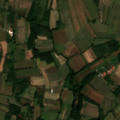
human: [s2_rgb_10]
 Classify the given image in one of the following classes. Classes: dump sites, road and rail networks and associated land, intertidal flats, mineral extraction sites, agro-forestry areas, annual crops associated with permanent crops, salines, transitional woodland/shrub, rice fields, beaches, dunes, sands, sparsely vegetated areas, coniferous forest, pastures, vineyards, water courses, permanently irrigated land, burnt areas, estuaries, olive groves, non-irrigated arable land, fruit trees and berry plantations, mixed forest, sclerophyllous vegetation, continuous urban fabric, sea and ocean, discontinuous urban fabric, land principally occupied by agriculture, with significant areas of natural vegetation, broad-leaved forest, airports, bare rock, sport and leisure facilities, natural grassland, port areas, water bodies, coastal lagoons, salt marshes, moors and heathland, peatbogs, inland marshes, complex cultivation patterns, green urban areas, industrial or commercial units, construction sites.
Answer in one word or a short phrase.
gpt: discontinuous urban fabric, non-irrigated arable land, complex cultivation patterns, land principally occupied by agriculture, with significant areas of natural vegetation